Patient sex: M
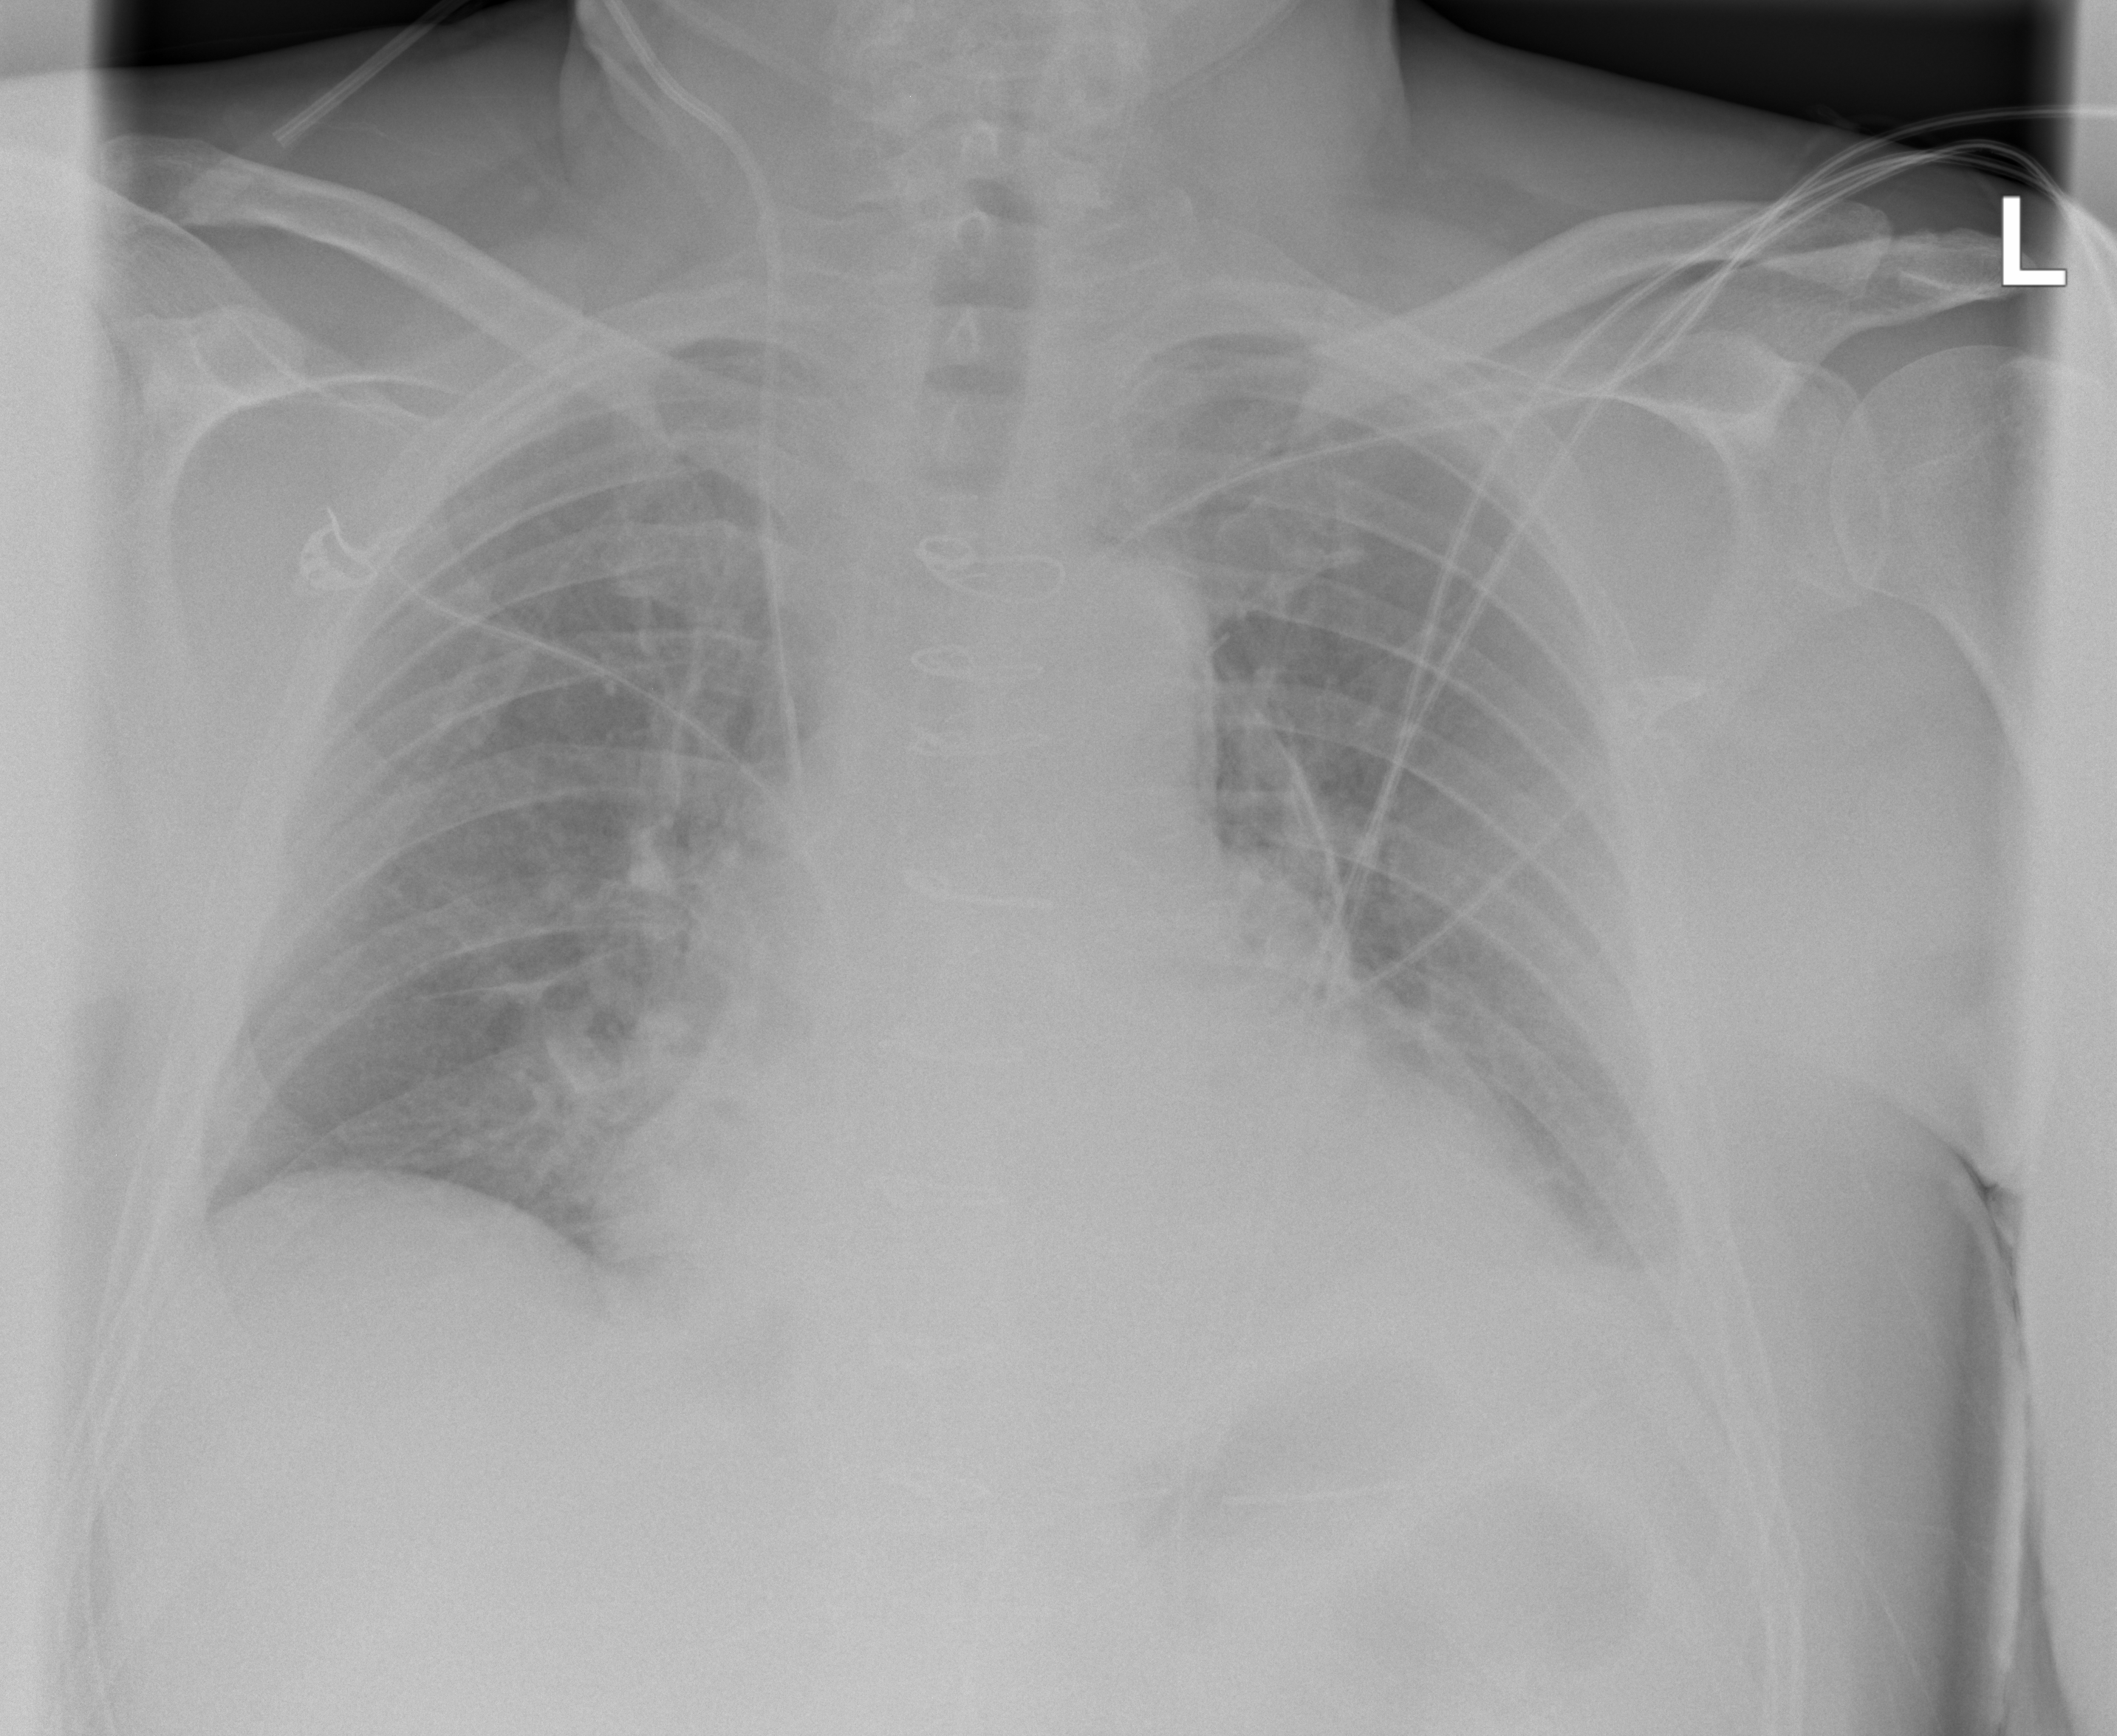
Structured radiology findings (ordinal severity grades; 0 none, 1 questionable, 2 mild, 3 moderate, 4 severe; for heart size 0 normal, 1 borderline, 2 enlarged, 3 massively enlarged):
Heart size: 2
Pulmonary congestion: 2
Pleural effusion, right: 0
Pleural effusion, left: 2
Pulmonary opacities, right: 2
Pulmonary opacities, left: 0
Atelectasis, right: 2
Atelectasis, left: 2